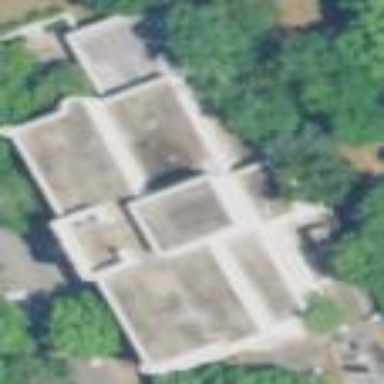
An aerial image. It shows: View of university building.